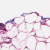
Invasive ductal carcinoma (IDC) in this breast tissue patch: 0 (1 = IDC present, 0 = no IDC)